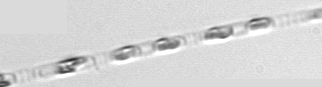
Label: Skeletonema